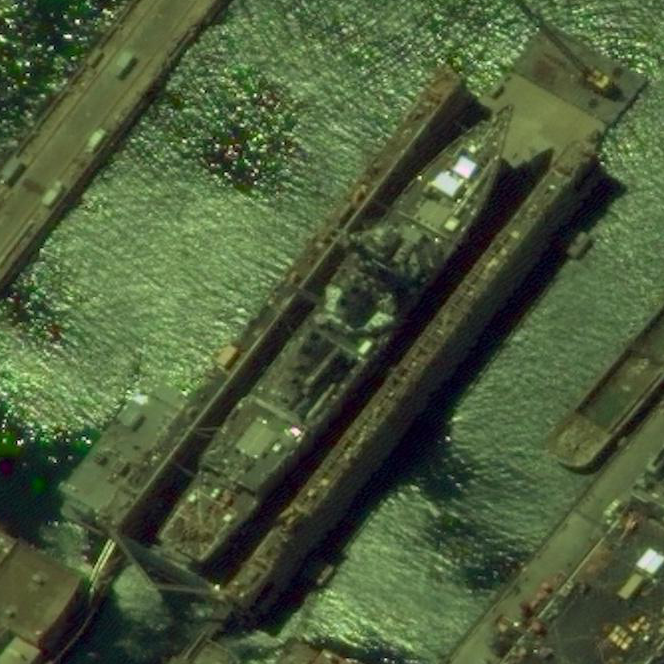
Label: destroyer